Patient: sex F, age 52
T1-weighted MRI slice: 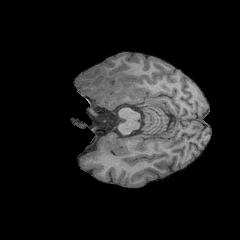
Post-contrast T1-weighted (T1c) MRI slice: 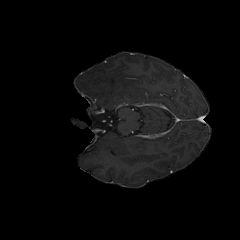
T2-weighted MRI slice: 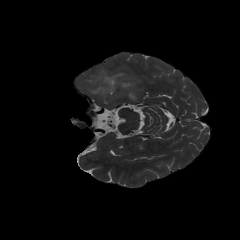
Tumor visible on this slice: yes
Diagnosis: Glioblastoma, IDH-wildtype
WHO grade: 4